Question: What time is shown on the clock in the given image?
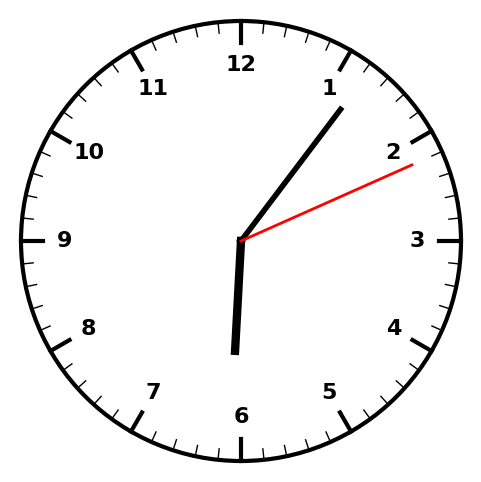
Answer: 06:06:11